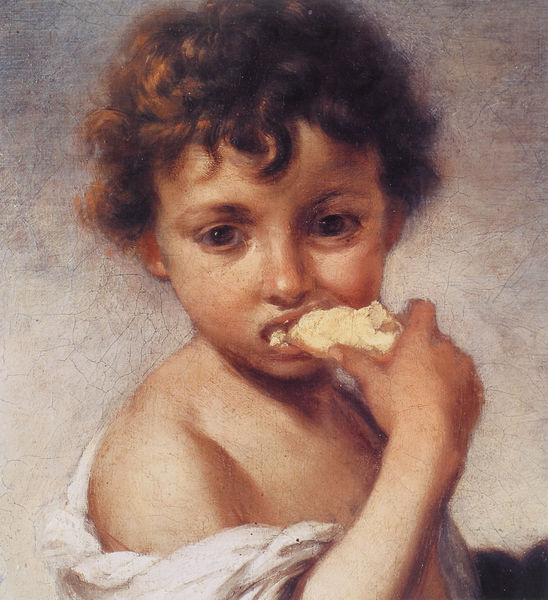
Titel: Buben beim Würfelspiel
Künstler: Bartolomé Esteban Murillo
Institution: München, Alte Pinakothek
Schlagwörter: blau, gemälde, hand, haut, himmel, nackt, schatten, umhang, weiß, grün, mädchen, ausschnitt, braun, brust, finger, grau, hell, hintergrund, licht, mund, nase, ohr, schwarz, blick, rot, tuch, beige, alt, hemd, jung, arm, augen, gesicht, trauer, bild, portrait, porträt, öl, auge, gewand, haare, kind, lippen, locke, locken, ohren, schulter, spanien, wangen, risse, klein, ölgemälde, essen, detail, seitenansicht, brot, halbnackt, junge, nachdenklich, verträumt, oberkörper, nahrung, knabe, seite, ölmalerei, hunger, fresko, butter, kulleraugen, brötchen, speise, murillo, beißen, essend, schluter, hanfd, kauen, child, 1800, butterbrot, abbeißen, stulle, dunkle ecke, scahtte, quark, 6100